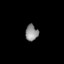
Tissue: lung
Cell type: Endothelial cells
Senescence score: 0.6341
Nuclear area (px): 200
Mean DAPI intensity: 140.16